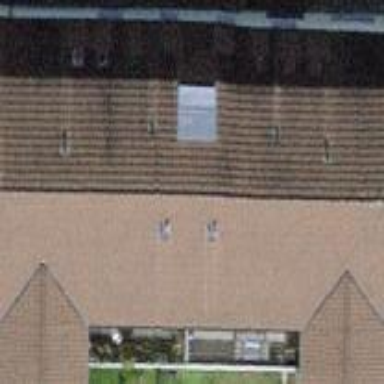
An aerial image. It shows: Apartments building with gambrel-shaped roof.